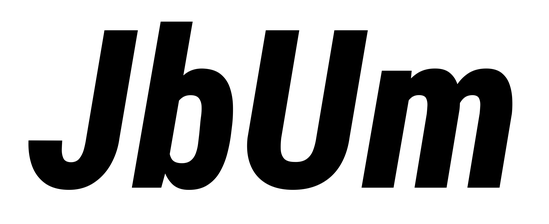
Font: Roboto-Italic_Condensed_ExtraBold_Italic